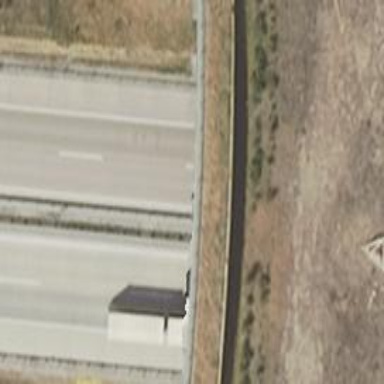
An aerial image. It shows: Asphalt motorway.